已知平面内一定点$A(-3,1)$，点$M$、$N$分别是$x$轴和直线$2x+y-5=0$上的两个动点，则$|AM|+|MN|$的最小值为\underline{\quad\quad}.
【解答】
\vspace{0.5cm}
\noindent\textbf{【答案】$\dfrac{12\sqrt{5}}{5}$}

\vspace{0.5cm}
\noindent\textbf{【分析】利用对称性，作点$A(-3,1)$关于$x$轴的对称点$A'(-3,-1)$，$|AM|+|MN|=|A'M|+|MN|$，利用数形结合求$|AM|+|MN|$的的最小值.}

\vspace{0.5cm}
\noindent\textbf{【详解】作出点$A(-3,1)$关于$x$轴的对称点$A'(-3,-1)$，则$|AM|+|MN|=|A'M|+|MN|$，}

\noindent\textbf{最小值即为$A'(-3,-1)$到直线$2x+y-5=0$的距离$d=\dfrac{|-6-1-5|}{\sqrt{5}}=\dfrac{12\sqrt{5}}{5}$，}
\noindent\textbf{所以$|AM|+|MN|$的最小值为$\dfrac{12\sqrt{5}}{5}$.}
\noindent\textbf{故答案为：$\dfrac{12\sqrt{5}}{5}$.}
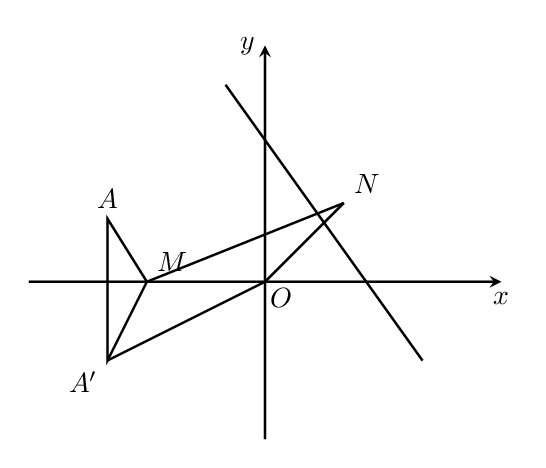